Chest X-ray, PA view. Patient: 50 years old, sex F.
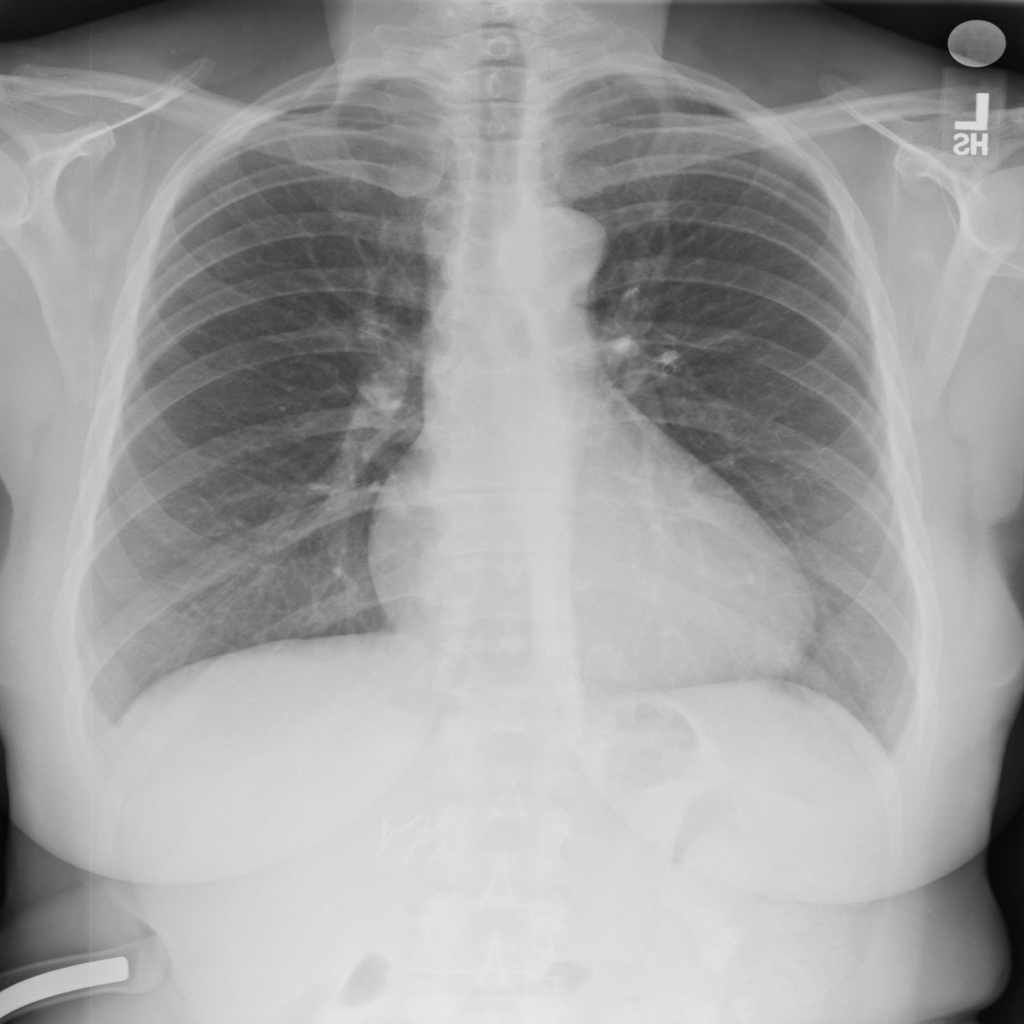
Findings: No Finding